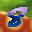
Label: 8